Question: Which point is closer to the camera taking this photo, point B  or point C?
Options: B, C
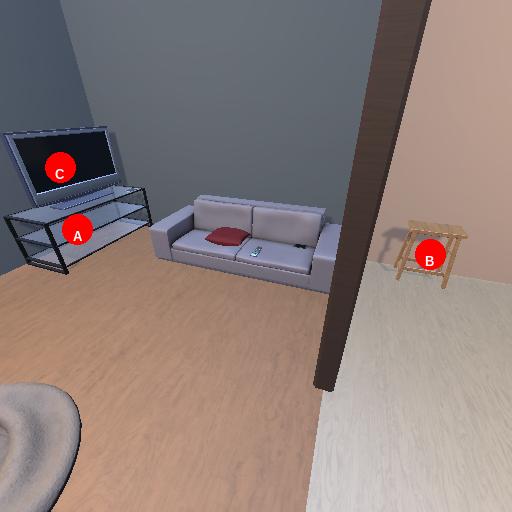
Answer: B